Interaction volume radius: 5 \u00c5
Interaction volume height: 25 \u00c5
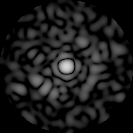
Disorder parameter: 0.8641